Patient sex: M
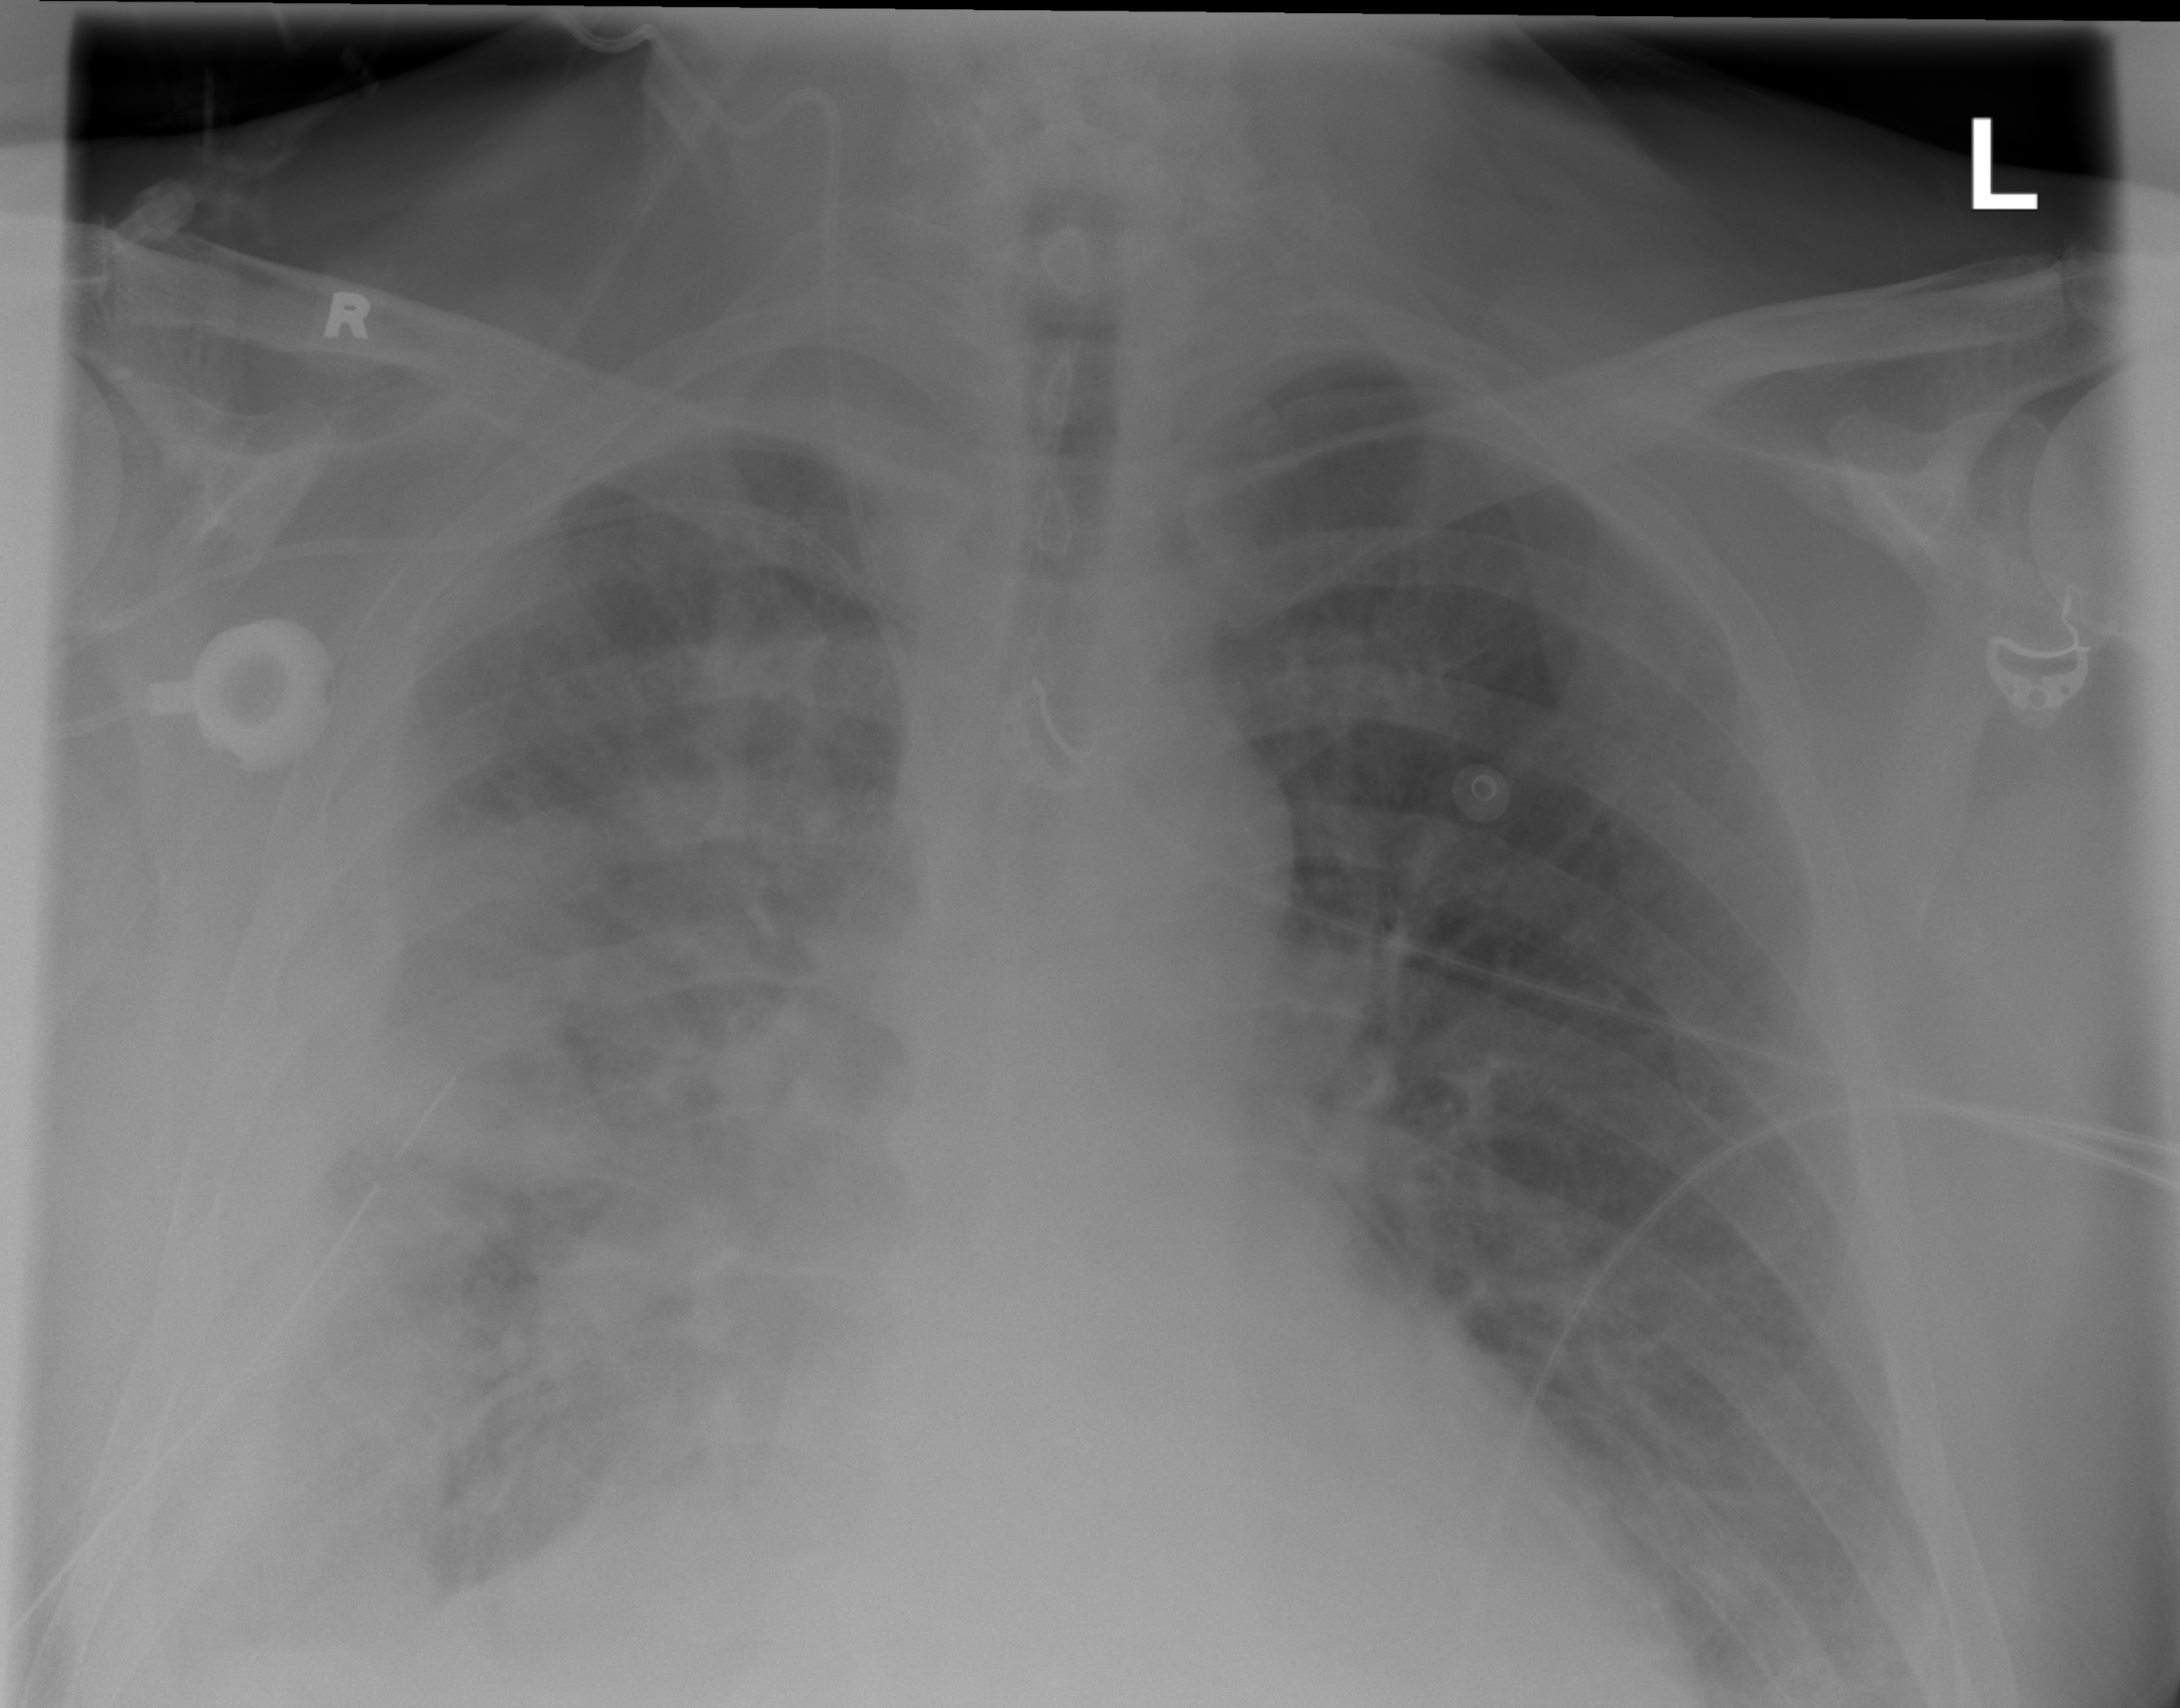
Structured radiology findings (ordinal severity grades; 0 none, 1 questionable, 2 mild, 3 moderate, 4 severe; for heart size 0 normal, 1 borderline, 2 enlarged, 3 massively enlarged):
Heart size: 2
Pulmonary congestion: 0
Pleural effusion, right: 2
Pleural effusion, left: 0
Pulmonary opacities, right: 1
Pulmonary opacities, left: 0
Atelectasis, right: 2
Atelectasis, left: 2